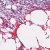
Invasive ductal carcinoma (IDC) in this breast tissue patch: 1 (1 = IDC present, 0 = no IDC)